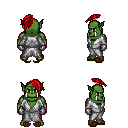
a pixel art fantasy rpg character, male body template, orc, green skin, white robe, red pants, red long mohawk hairstyle, metal gloves, brown slippers, four views (front, back, left, right), 2x2 character sprite sheet, small pixel art, hard edges, no anti-aliasing